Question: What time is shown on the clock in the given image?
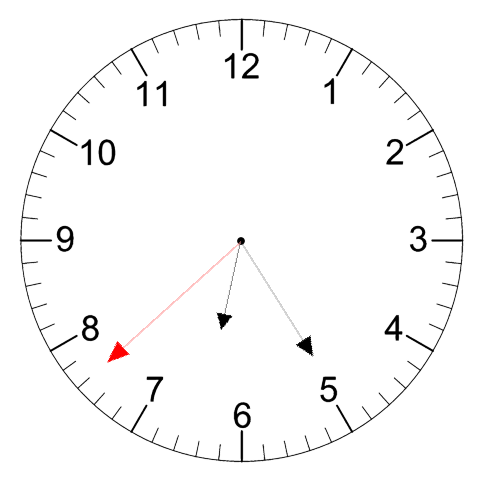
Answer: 06:24:38